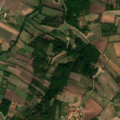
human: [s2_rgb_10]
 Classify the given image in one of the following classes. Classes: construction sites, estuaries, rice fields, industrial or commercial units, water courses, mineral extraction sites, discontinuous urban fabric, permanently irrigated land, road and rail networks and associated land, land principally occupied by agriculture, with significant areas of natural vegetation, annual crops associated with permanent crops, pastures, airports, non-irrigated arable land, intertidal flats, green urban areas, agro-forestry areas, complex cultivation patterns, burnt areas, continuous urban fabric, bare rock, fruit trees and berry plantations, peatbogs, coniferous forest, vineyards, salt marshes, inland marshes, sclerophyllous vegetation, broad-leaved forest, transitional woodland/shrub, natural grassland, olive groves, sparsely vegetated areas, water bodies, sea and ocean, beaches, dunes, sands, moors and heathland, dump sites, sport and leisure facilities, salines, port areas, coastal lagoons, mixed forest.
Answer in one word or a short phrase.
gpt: non-irrigated arable land, complex cultivation patterns, land principally occupied by agriculture, with significant areas of natural vegetation, broad-leaved forest